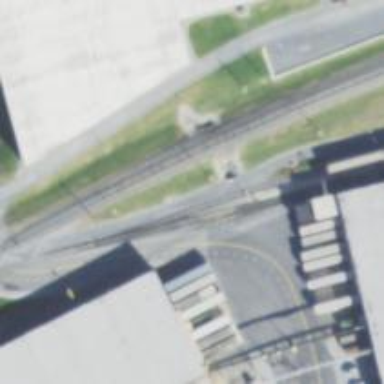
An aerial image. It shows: Railway spur service.